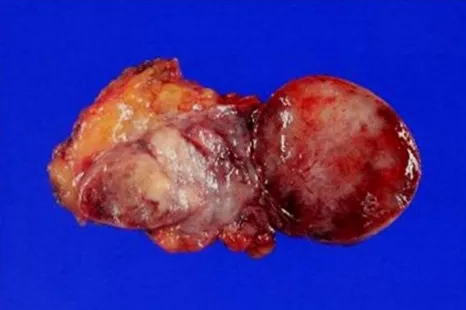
Photograph of sectioned gross specimen shows a dark red to brown soft tissue tumor which composed of two ovoid mass.
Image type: medical_photograph (other_medical_photograph)